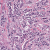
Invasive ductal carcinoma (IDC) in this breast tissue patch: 1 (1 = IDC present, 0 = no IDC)